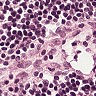
Metastatic tissue present: no